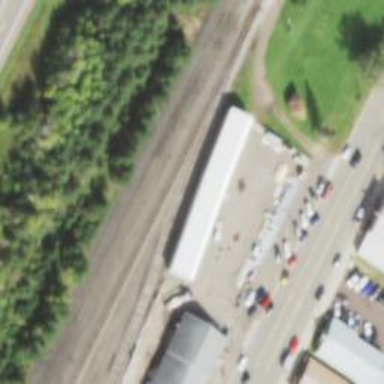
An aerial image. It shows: Railway siding for service.